Question: In the latest versions of Android the notification area is on the upper left and there is another drop-down menu on the upper right corner of the interface.
What is the name of that are and what's the name for the widgets that are in that area ?
And by name I mean the name of the component as specified by Google guidelines and APIs, not just "widget" .
In other words if I want a new control in that area I need to code a <...> ?

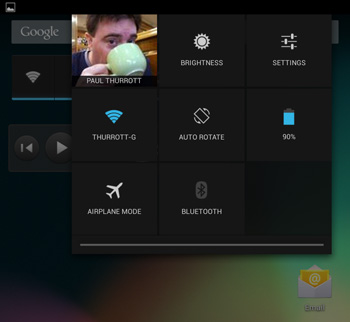
Answer: Quick Settings.
For reference, see the <URL>.